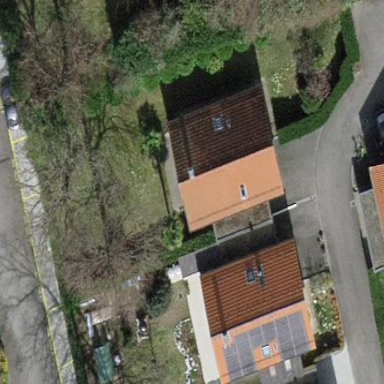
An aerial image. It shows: Garden enclosed by fence.